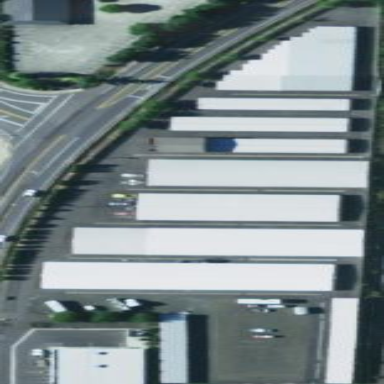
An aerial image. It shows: Commercial area with storage rental shop.